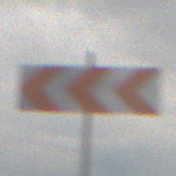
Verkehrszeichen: RichtungstafelnInKurvenGrossRechts
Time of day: MorningAfternoon
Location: Outdoor (Nature)
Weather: Overcast
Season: NotSpecified
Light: Natural